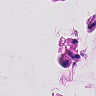
Metastatic tissue present: no